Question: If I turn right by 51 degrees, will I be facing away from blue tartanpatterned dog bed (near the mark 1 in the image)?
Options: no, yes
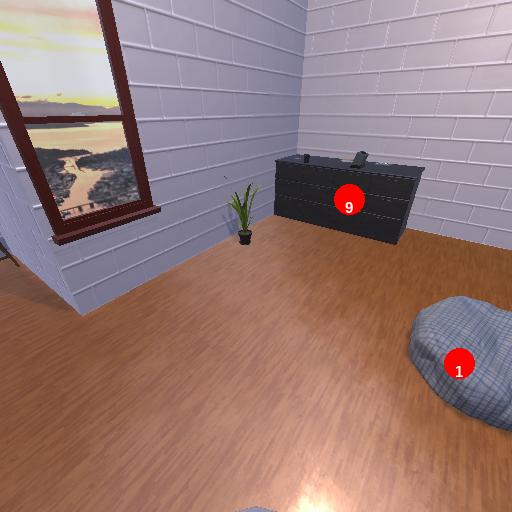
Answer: no